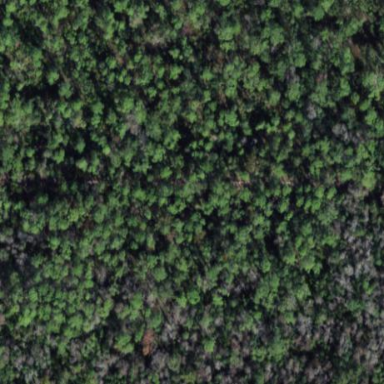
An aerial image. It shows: Mixed woodland area with various types of leaves.